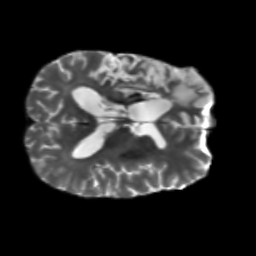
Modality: T2w
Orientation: axial
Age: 56
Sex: male
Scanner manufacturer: siemens
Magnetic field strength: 3 T
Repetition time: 5.47 s
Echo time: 0.0854 s